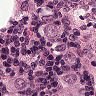
Metastatic tissue present: yes